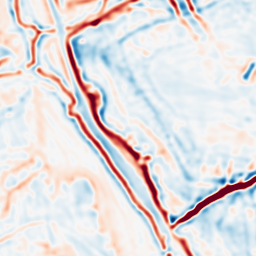
Category: multiscale
Decomposition family: log
Decomposition parameters: sigma: 3
Upsampling method: edge_directed
Upsampling parameters: scale: 4
Upsampling scale: 4